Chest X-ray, AP view. Patient: 55 years old, sex F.
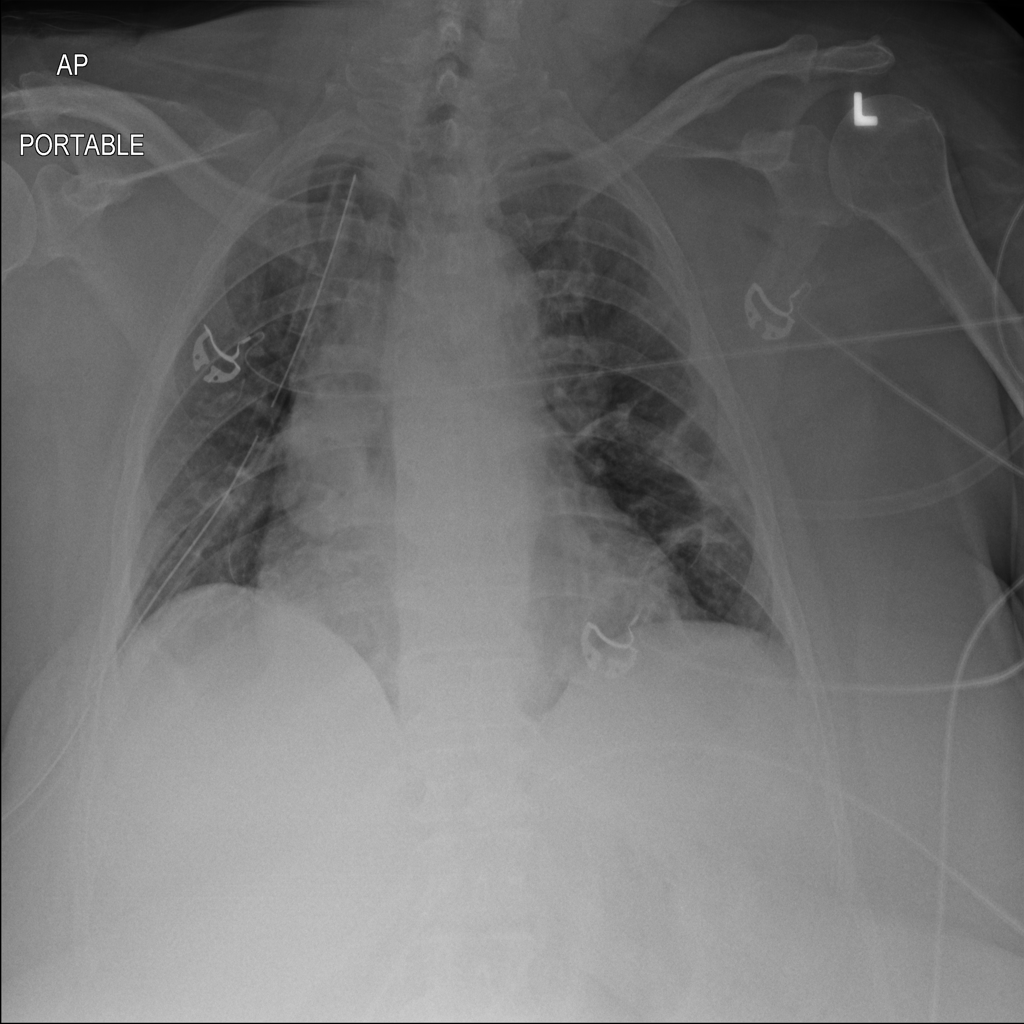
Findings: Atelectasis